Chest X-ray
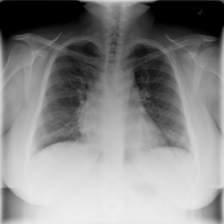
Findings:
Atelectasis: negative
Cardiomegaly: negative
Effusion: negative
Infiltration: positive
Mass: negative
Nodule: negative
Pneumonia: negative
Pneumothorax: negative
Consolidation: negative
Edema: negative
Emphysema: negative
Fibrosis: negative
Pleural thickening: negative
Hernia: negative